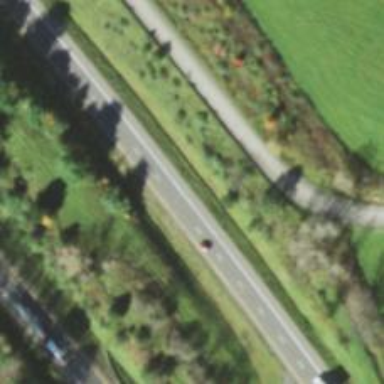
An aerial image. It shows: Asphalt motorway.